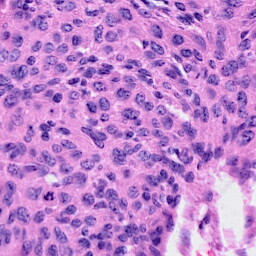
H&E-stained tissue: Cervix